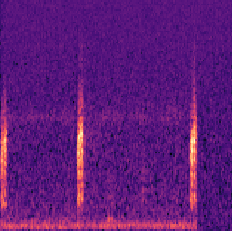
Sound class: Frog